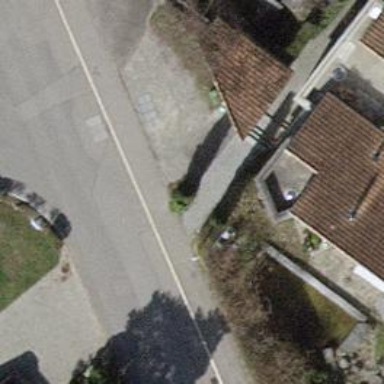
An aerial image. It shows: Footway with sett surface.